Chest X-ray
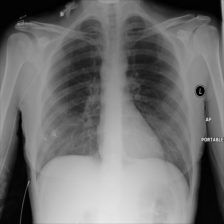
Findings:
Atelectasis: negative
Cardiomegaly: negative
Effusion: negative
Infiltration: negative
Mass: negative
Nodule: negative
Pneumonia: negative
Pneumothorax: negative
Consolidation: negative
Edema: negative
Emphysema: negative
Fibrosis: negative
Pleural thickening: negative
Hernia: negative